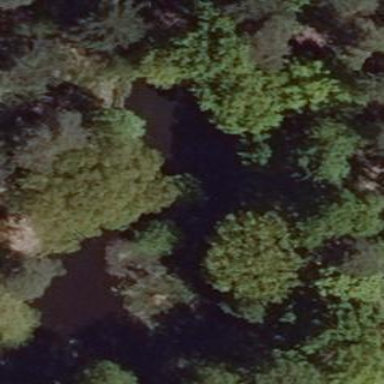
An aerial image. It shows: Pond surrounded by natural water.